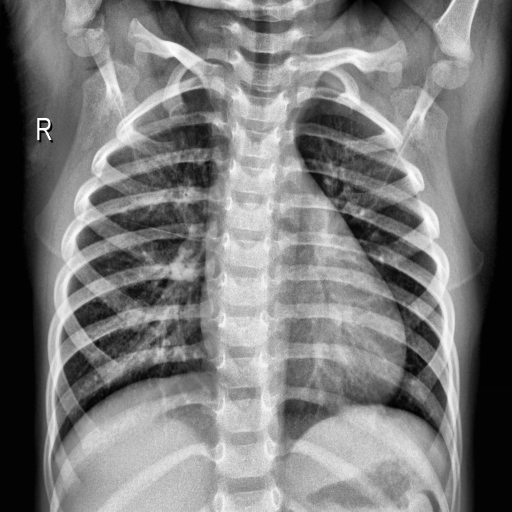
Finding: NORMAL